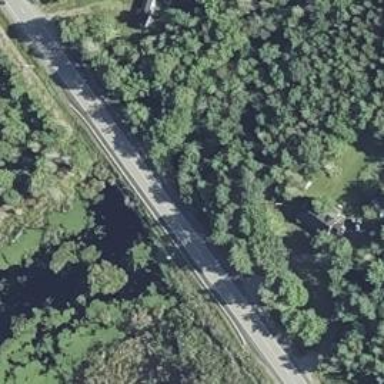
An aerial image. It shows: Culvert tunnel.